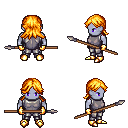
a pixel art fantasy rpg character, male body template, dark elf, purple skin, steel chest armor, metal pants, light blonde loose hair, gold gloves, gold boots, spear, four views (front, back, left, right), 2x2 character sprite sheet, small pixel art, hard edges, no anti-aliasing